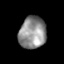
Tissue: skin
Cell type: Epithelial cells
Senescence score: 0.2271
Nuclear area (px): 849
Mean DAPI intensity: 143.534